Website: apple
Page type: address-validator
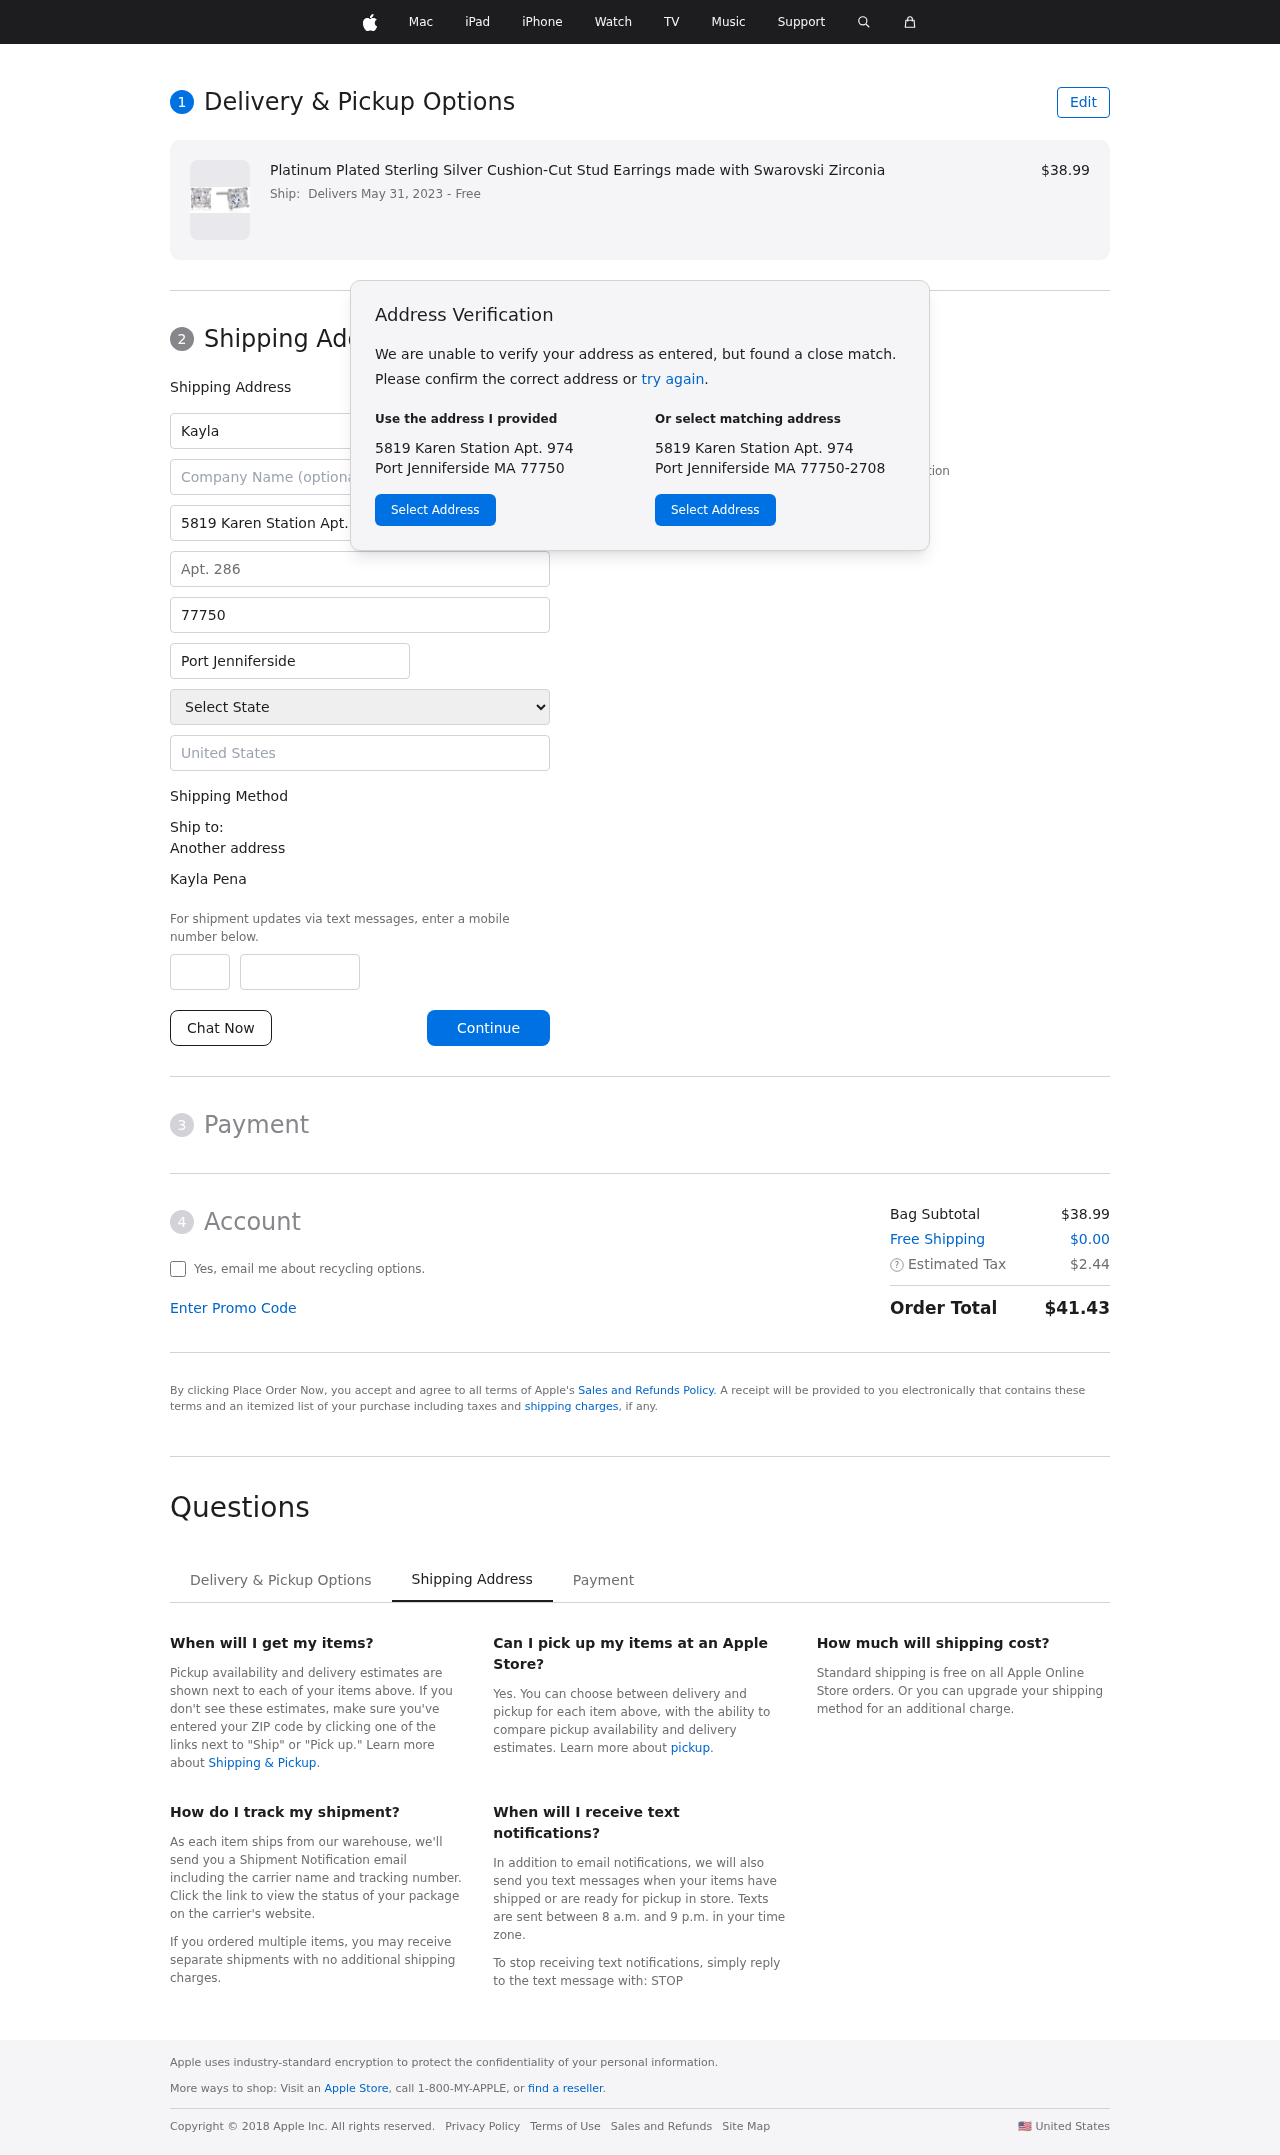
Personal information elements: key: PII_CITY
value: Port Jenniferside
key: PII_COUNTRY
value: United States
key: PII_FIRSTNAME
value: Kayla
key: PII_FULLNAME
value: Kayla Pena
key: PII_LASTNAME
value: Pena
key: PII_PHONE_AREA
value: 539
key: PII_PHONE_SUFFIX
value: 2411
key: PII_POSTCODE
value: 77750
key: PII_STATE
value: Massachusetts
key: PII_STREET
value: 5819 Karen Station Apt. 974
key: PII_STREET2
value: Apt. 286
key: PII_CITY_STATE_ZIP
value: Port Jenniferside MA 77750
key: PII_STATE_ABBR
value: MA
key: PII_POSTCODE_FULL
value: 77750
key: PII_POSTCODE_NUMERIC
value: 77750
Product elements: key: PRODUCT1_NAME
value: Platinum Plated Sterling Silver Cushion-Cut Stud Earrings made with Swarovski Zirconia
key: PRODUCT1_PRICE
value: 38.99
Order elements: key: ORDER_DELIVERY_DATE
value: Delivers May 31, 2023
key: ORDER_SUBTOTAL
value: $38.99
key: ORDER_SHIPPING_COST
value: $0.00
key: ORDER_TAX
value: $2.44
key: ORDER_TOTAL
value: $41.43